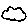
Label: cloud